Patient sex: F
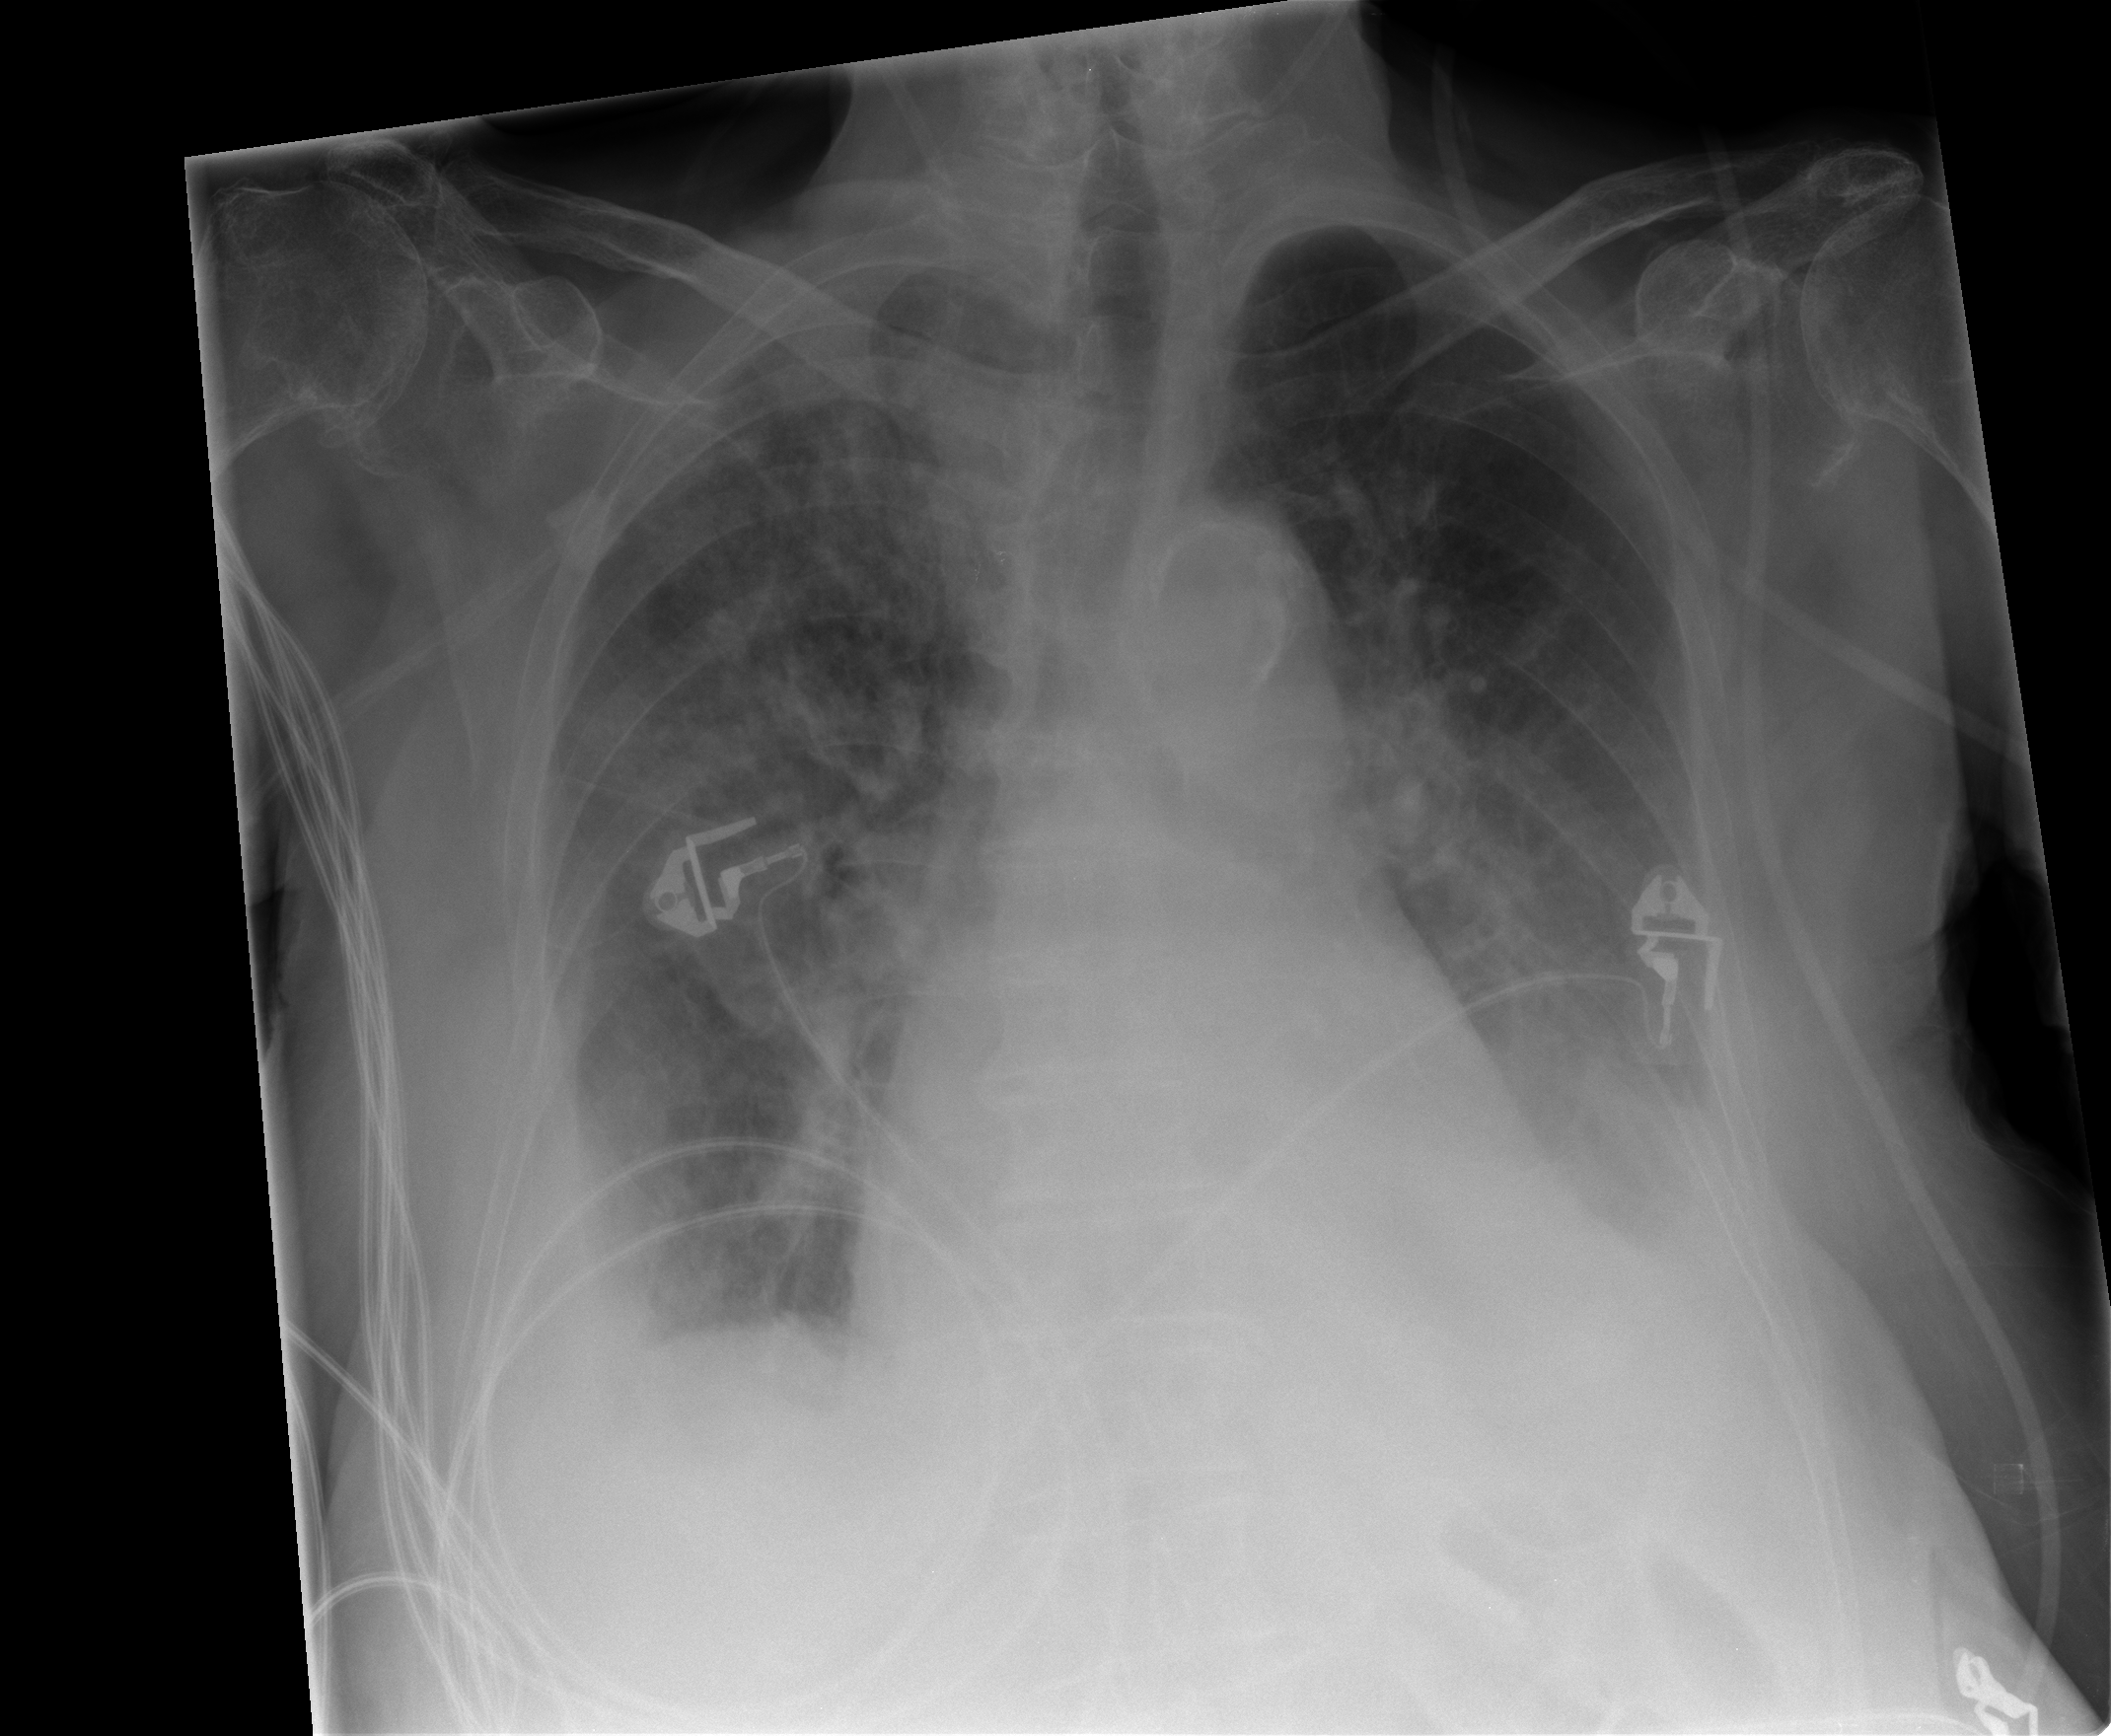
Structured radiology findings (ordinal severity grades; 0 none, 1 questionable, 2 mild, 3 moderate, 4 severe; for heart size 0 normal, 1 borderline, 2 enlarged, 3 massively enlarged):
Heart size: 0
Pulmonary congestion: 2
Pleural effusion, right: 2
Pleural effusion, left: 2
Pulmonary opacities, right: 3
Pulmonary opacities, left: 2
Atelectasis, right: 2
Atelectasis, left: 2